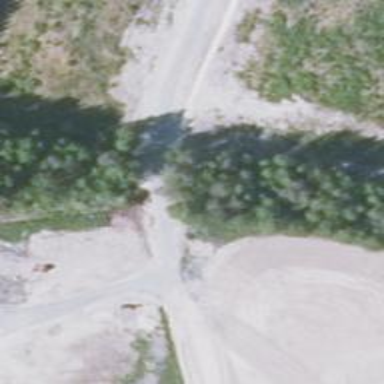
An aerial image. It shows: Unclassified road.